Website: apple
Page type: payment
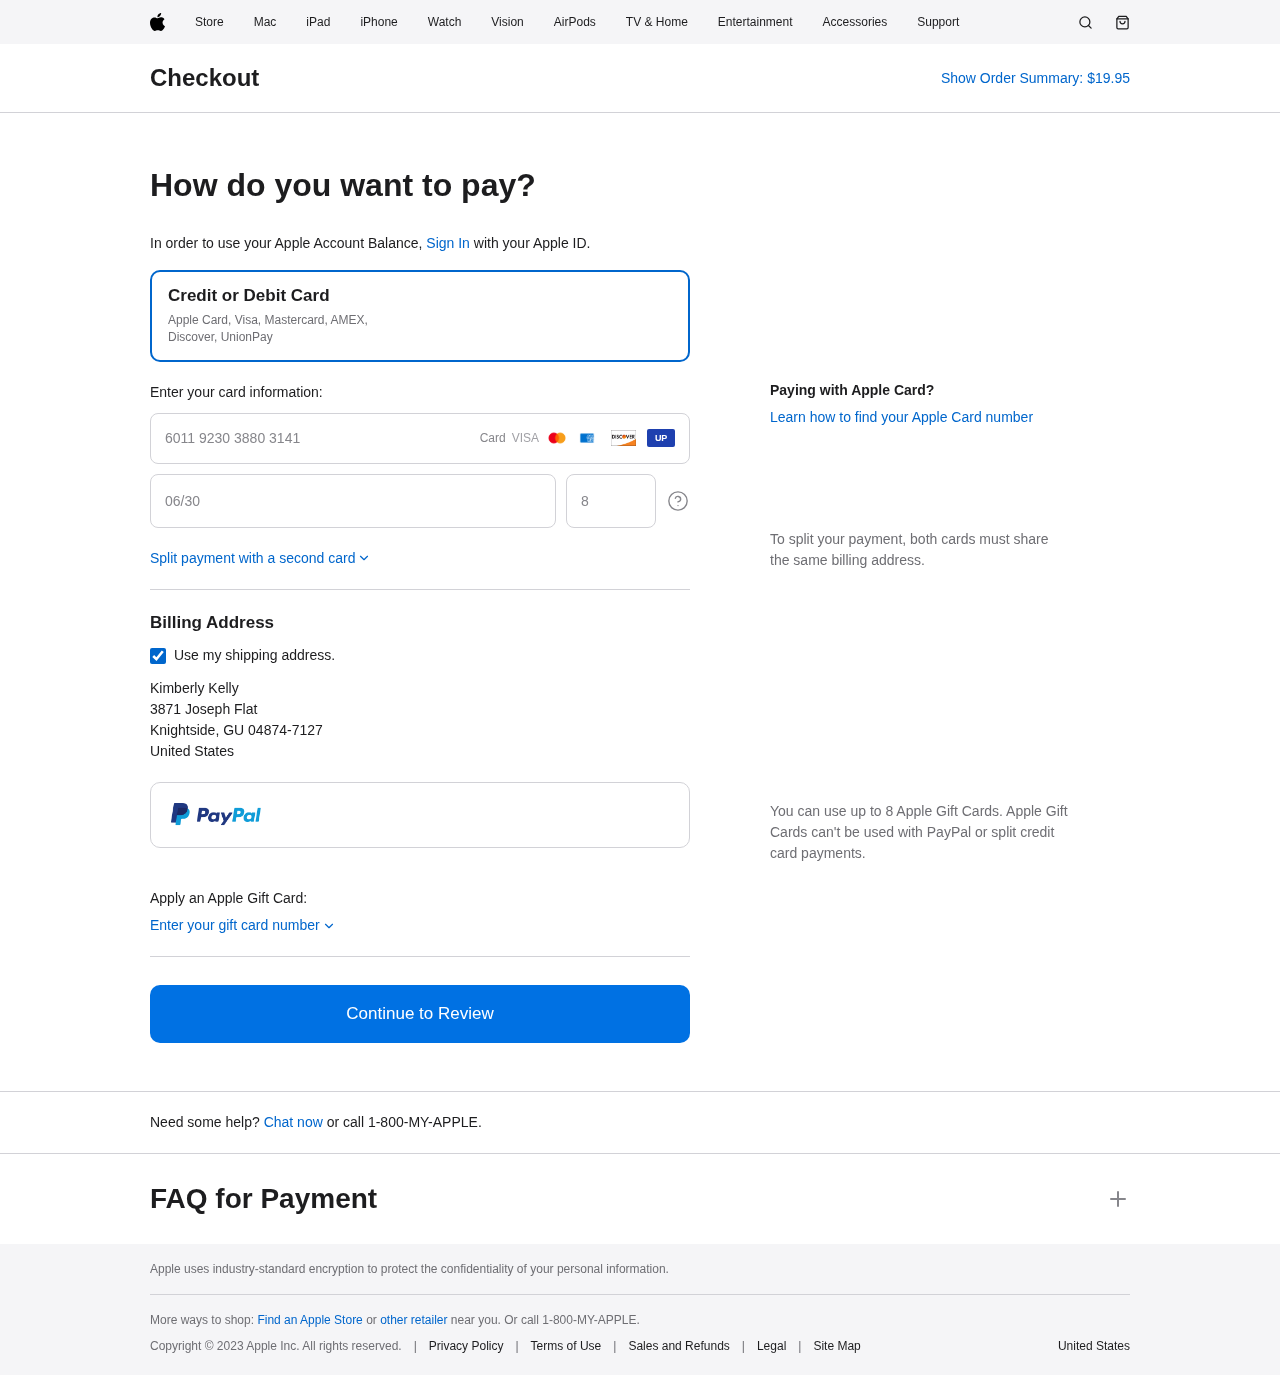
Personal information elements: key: PII_CARD_CVV
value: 893
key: PII_CARD_EXPIRY
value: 06/30
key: PII_CARD_NUMBER
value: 6011 9230 3880 3141
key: PII_COUNTRY
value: United States
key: PII_FULLNAME
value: Kimberly Kelly
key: PII_STREET
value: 3871 Joseph Flat
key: PII_CITY_STATE_ZIP
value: Knightside, GU 04874-7127
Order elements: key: ORDER_TOTAL
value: $19.95